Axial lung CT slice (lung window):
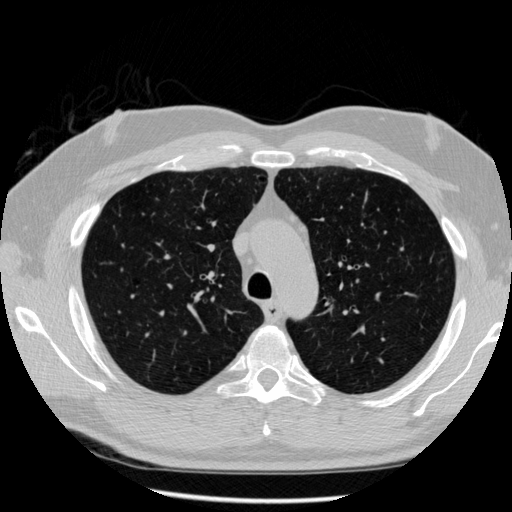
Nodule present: no